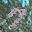
Label: 7